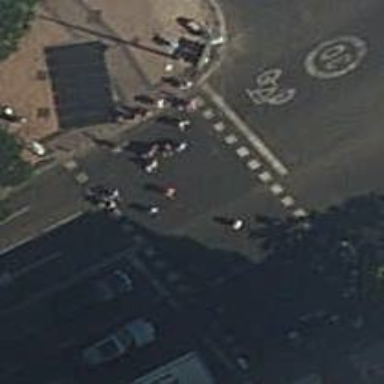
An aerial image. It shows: Primary highway with asphalt surface. It includes shared cycle lane.